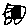
Label: car